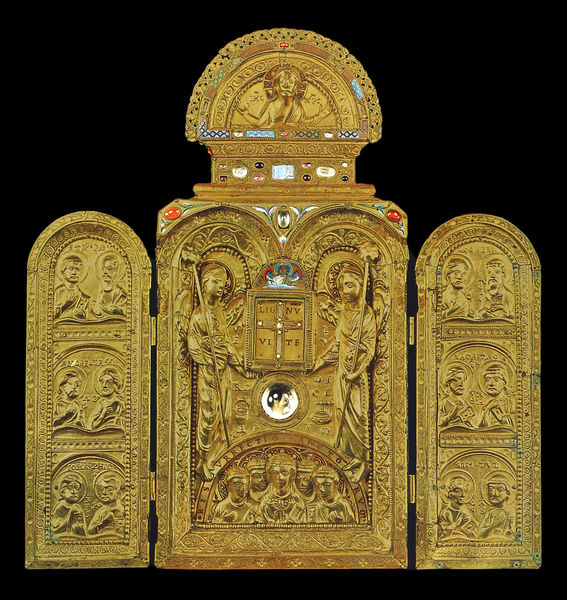
Titel: Triptychon des Heiligen Kreuzes
Institution: Lüttich, Schatzkammer der Heiligkreuz-Kirche
Schlagwörter: flügel, gott, mann, menschen, frau, gesichter, architektur, kirche, gold, paar, personen, edelsteine, gotik, engel, relief, figuren, tafel, religion, seite, portraits, altar, intarsien, heiligenschein, gotisch, christus, mittelalter, rundbögen, edelstein, wächter, heilige, jünger, maria, erzengel, szenen, dyptichon, email, schrein, reliquie, tryptichon, romanisch, apostel, gemme, diptychon, klappen, heiligen, wandtafel, jüngre, tragbar, portabile, christus pantokrator